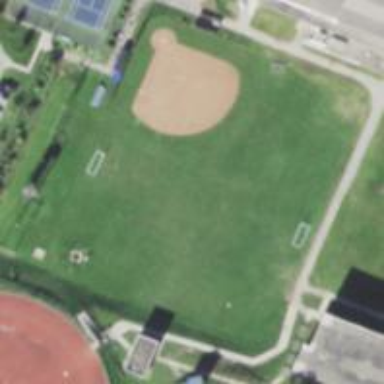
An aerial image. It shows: Baseball pitch for leisure and sports activities.